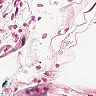
Metastatic tissue present: no